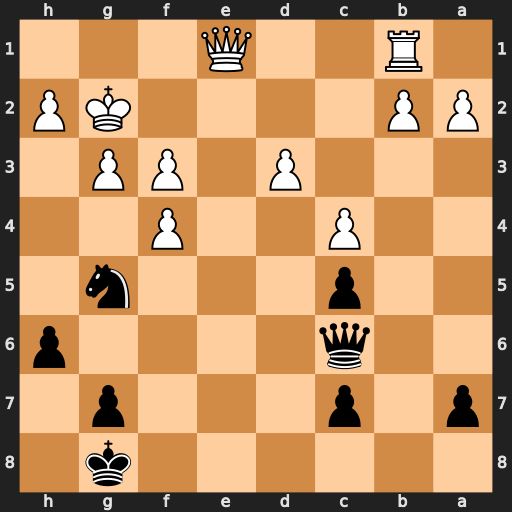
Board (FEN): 6k1/p1p3p1/2q4p/2p3n1/2P2P2/3P1PP1/PP4KP/1R2Q3
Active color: b
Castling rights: -
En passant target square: -
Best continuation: Qxf3+ Kg1 Nh3#